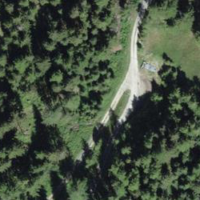
EUNIS habitat code: 43
Species observed at this site:
Bistorta vivipara
Periparus ater